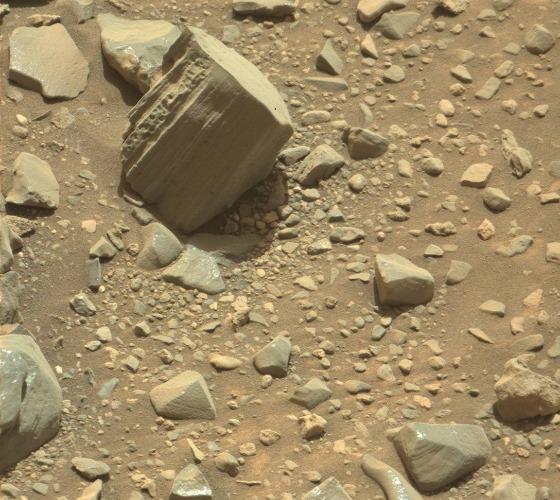
Terrain classes present: Gravel / Sand / Soil, Rock, Shadow